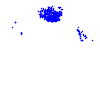
Particle: electron